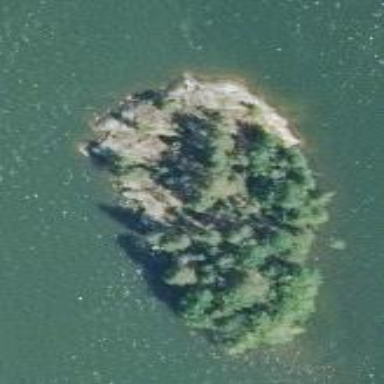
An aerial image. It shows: Island.